Question: Hello im triying to run a service in background that it doesn't stop when app is destroyed by task manager. The idea of the service is verify every "x" min if there a new insert in a database that i got in a server.
The service is running great even if i close the app but when i use the task manager to destroy my app all the threads are closed too.
So i want to know if its possible to run a thread that ask in background forever unless user cancel it in the app itself, that ignore the destroy caused by task manager so in the future i can use notification bar to tell the user that a new insert happened in the database.
'''
public int onStartCommand(Intent intent, int flags, int startId) {
// TODO Auto-generated method stub
askServer(); // i made a timertask that ask every "x" minute
return START_STICKY;
}
'''
As i read START_STICKY should run again the service if it get killed for some reason and i know that this can be done since some app get closed by taskmanager and still get notifications from it as whatsapp,bbms and others. Please tell me if im wrong in anything and thank you for reading!.
---
: Im not trying to break any law or security rule from Android and im not trying to ignore the stoping services option from an app in settings. I want that the service that listen for new incoming "events " inserts in my case keep running after user used the interface that appear when you press home for a while :

---
: sorry for talking to much about this app but is the one that i can use as an example. In whatsapp when i close the app by the interface that i showed above the process and services are killed but after a couple of second they relaunch, this is exactly what i want to do to keep user informed about database events. From setting you still can stop the service without problem or even i can put the option in the app itself to stop notifiying.
Is a bad implementation call in OnDestroy() method an instance of the service so it relaunch after destroy?
---
: welp looks like my service is still running on background after i close the app. I will just have to work on my service design to not waste battery life and resources. Also i was using the log.i() to check if service was running, looks like when main process closes i can't use log or toast just notifications ( still not implemented) because the service is there running just won't show in log .
---
: now is working using using startForeground(0, null). In future i will send a notification to show when a event on database happen building it and calling startForeground(1, notification).
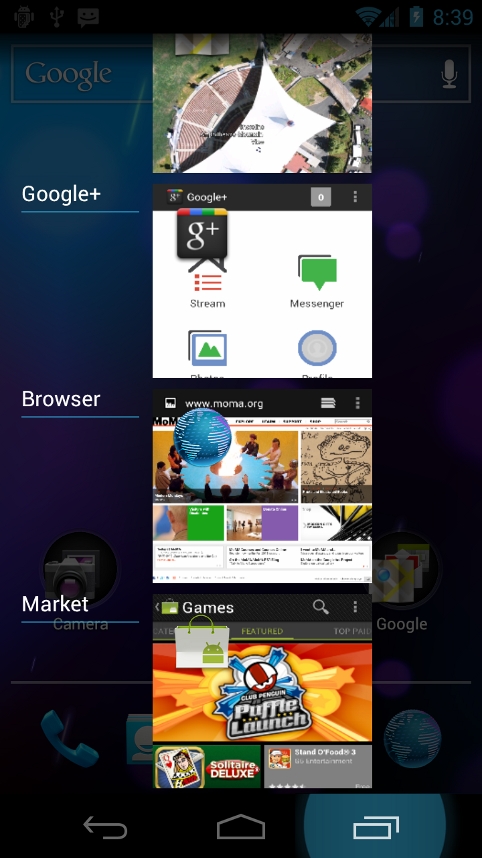
Answer: For services, look at Settings -> Applications -> Services. and see if it is running.
However, poorly designed services may run more often or perform syncing operations. So yes it is possible.